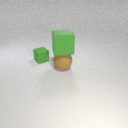
large brown rubber sphere below large green rubber cube